Question: I have a t1 (free) EC2 Amazon instance running for an year already.
I created an AMI from this instance and then tried to create another EC2 t1 instance from this AMI (using right button menu / Launch).
The instance was created, its state has changed to running, but each time I try to retrieve an initial Windows password, I am getting the "" notification.
I know it may take some time, but it is now already since I created an instance. Isn't it too long? Have somebody else experienced such a long delay?
Unfortunately, as I am working with free micro servers, Amazon support is not willing to help me.

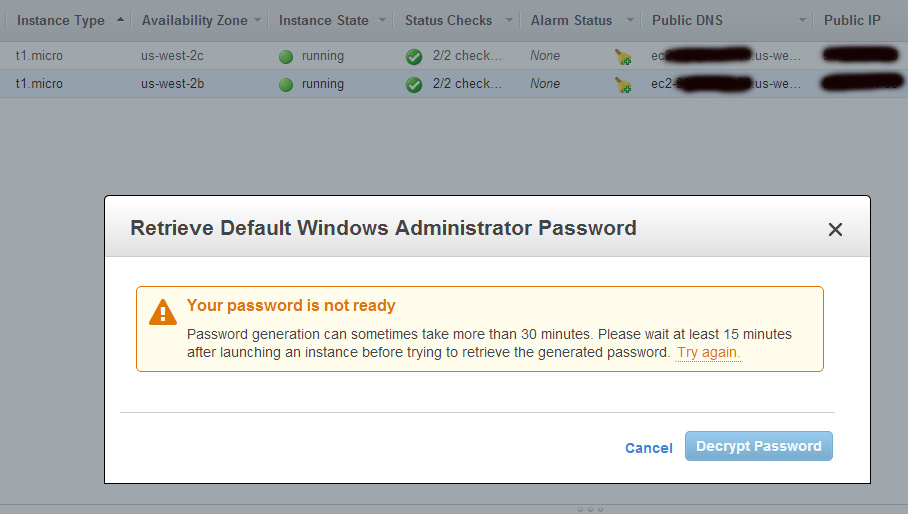
Answer: You are reading the complete message where it is telling you .
The custom Windows AMI will inherit the password from the instance which it was created from. Read the message I pointed out above completely. You will find it yourself.